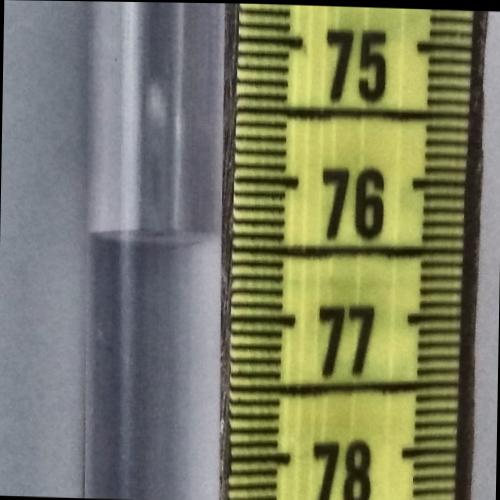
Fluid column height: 76.4 cm